Field crop: maize
Growth stage: 2
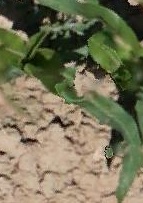
Species: maize